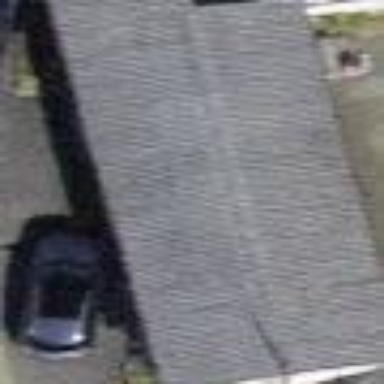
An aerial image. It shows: Building with tiled roof.